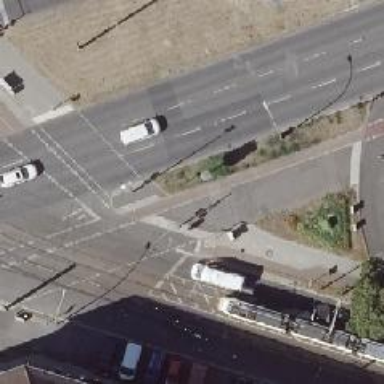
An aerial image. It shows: Road with traffic signals controlling the flow of traffic.